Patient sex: F
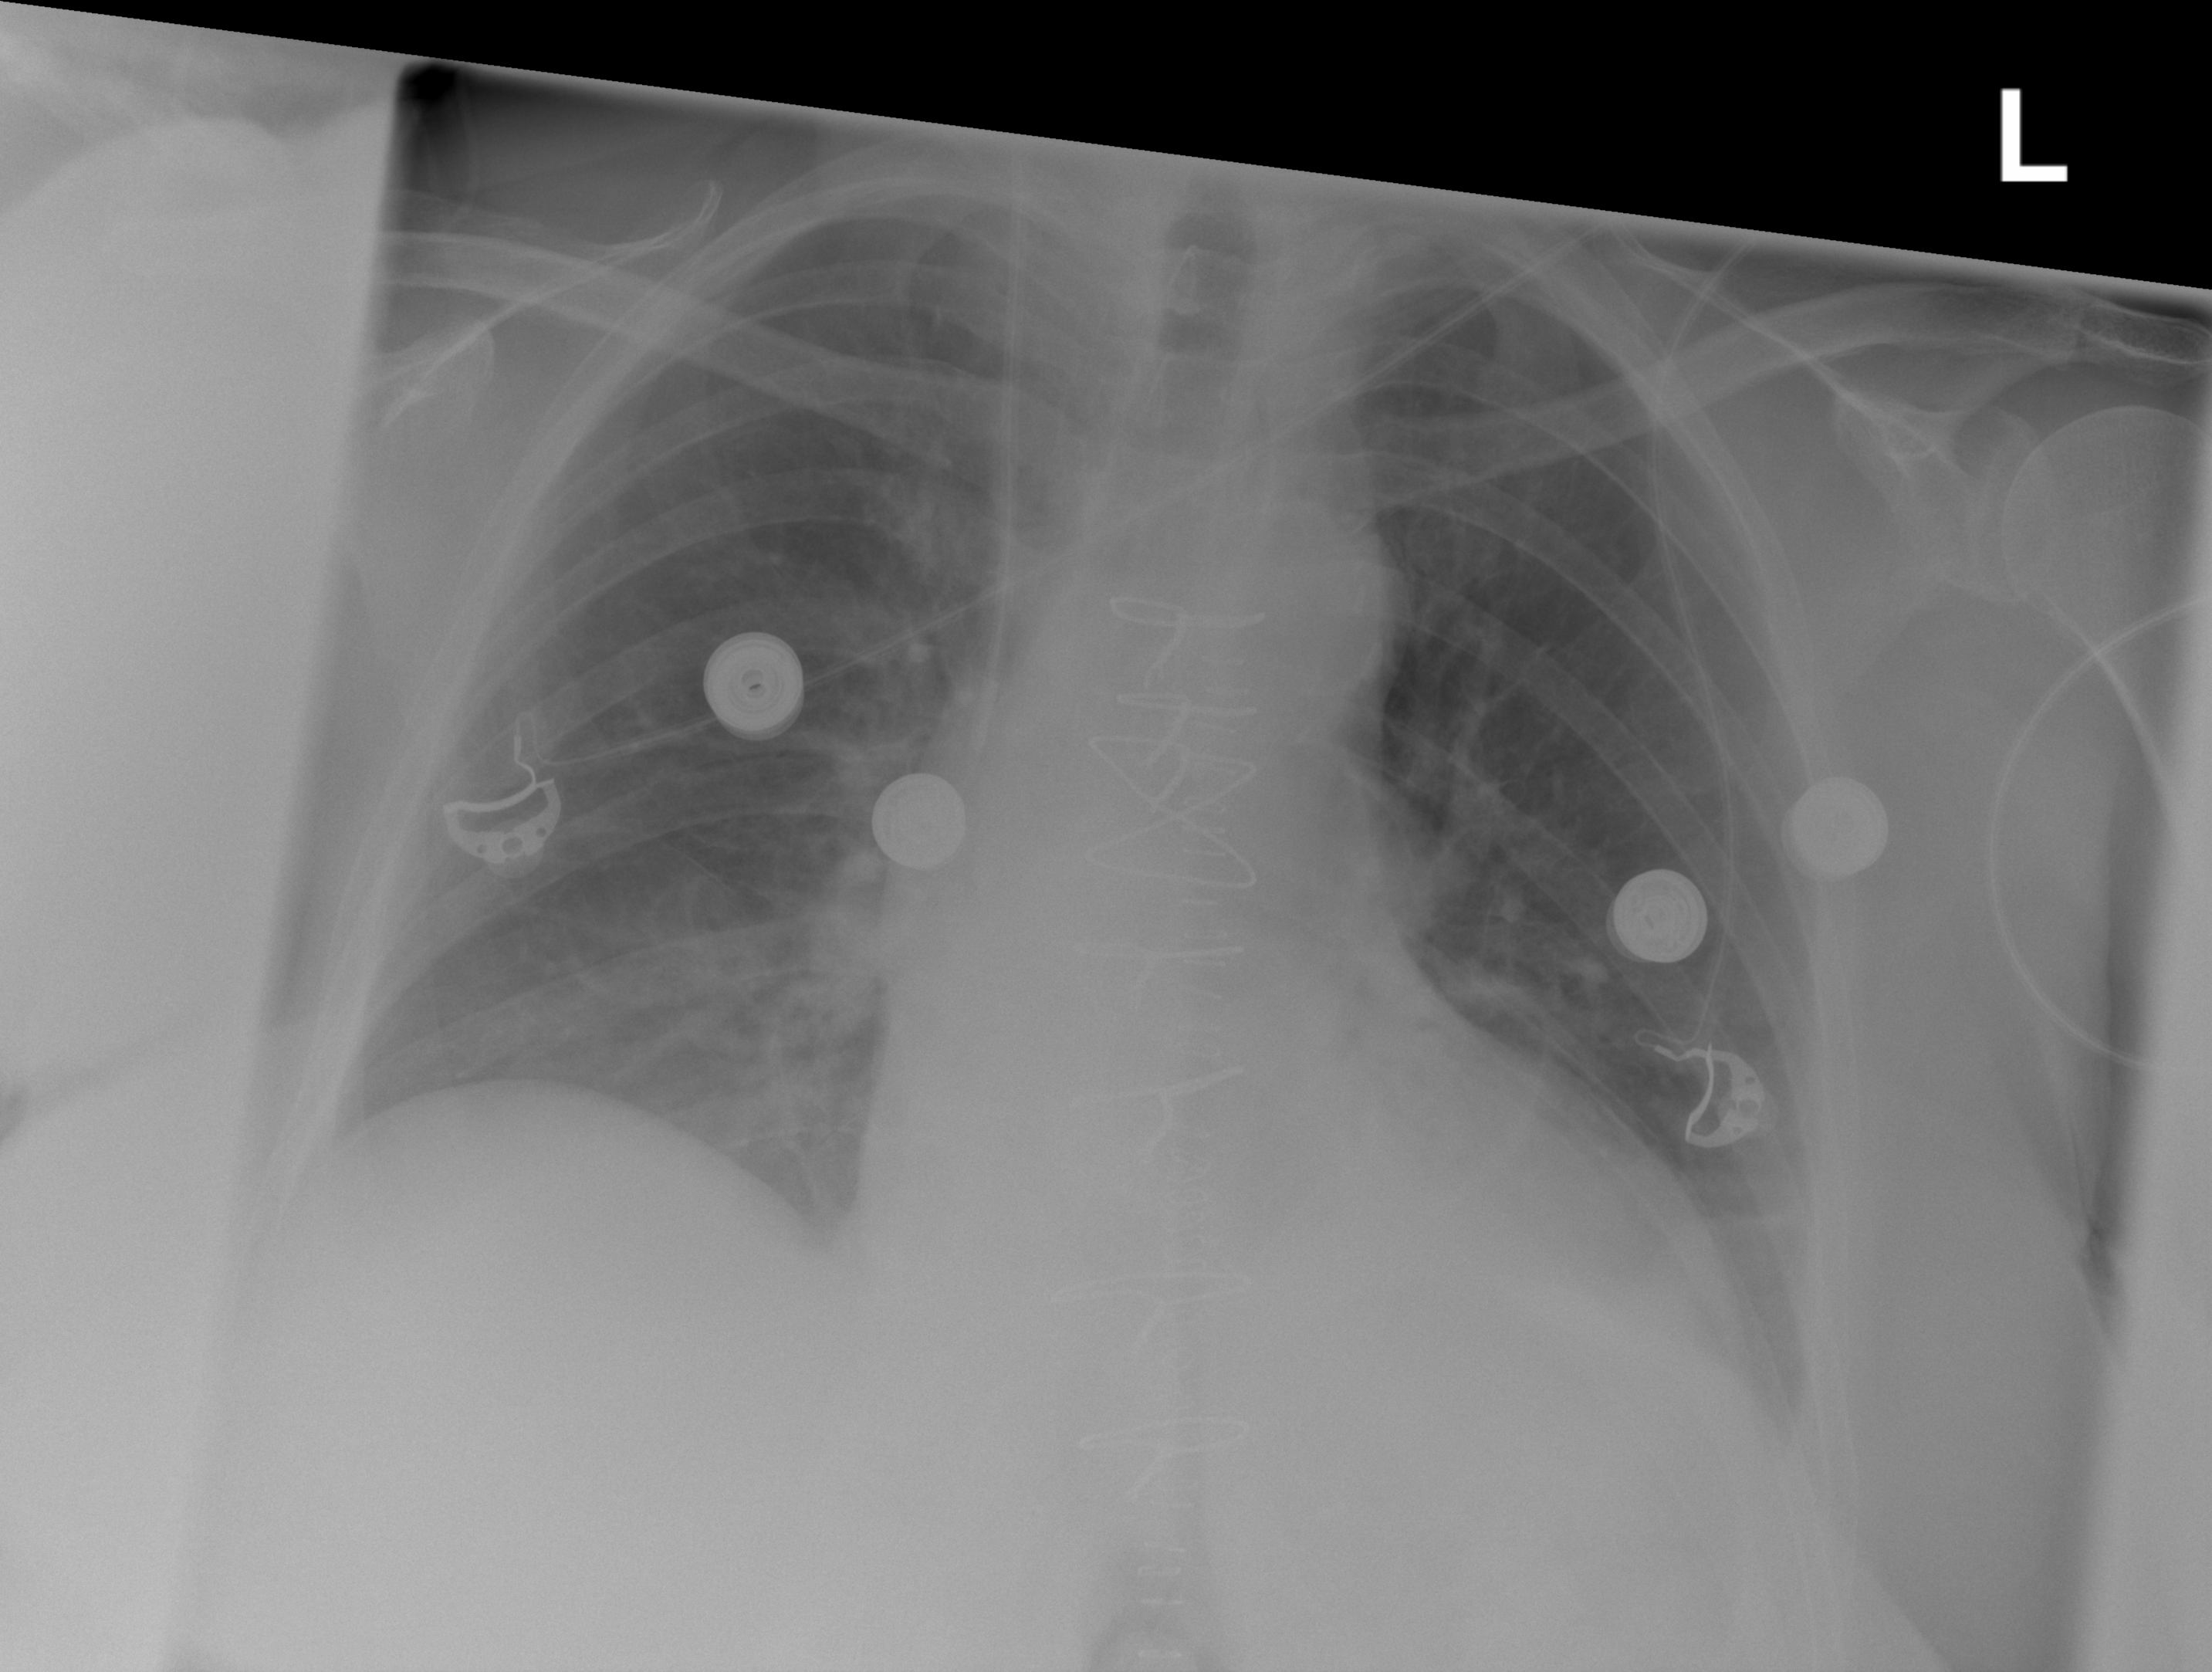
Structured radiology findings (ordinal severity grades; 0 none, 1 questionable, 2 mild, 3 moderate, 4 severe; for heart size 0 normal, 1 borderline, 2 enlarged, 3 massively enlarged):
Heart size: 2
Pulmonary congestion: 0
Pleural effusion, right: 0
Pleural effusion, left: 0
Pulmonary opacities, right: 0
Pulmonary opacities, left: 0
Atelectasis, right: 0
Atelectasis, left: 2